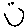
Label: smiley face